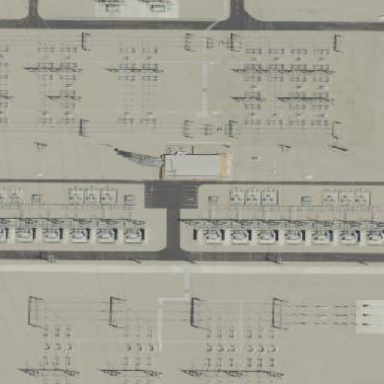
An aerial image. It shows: Fenced power substation at the transmission level.